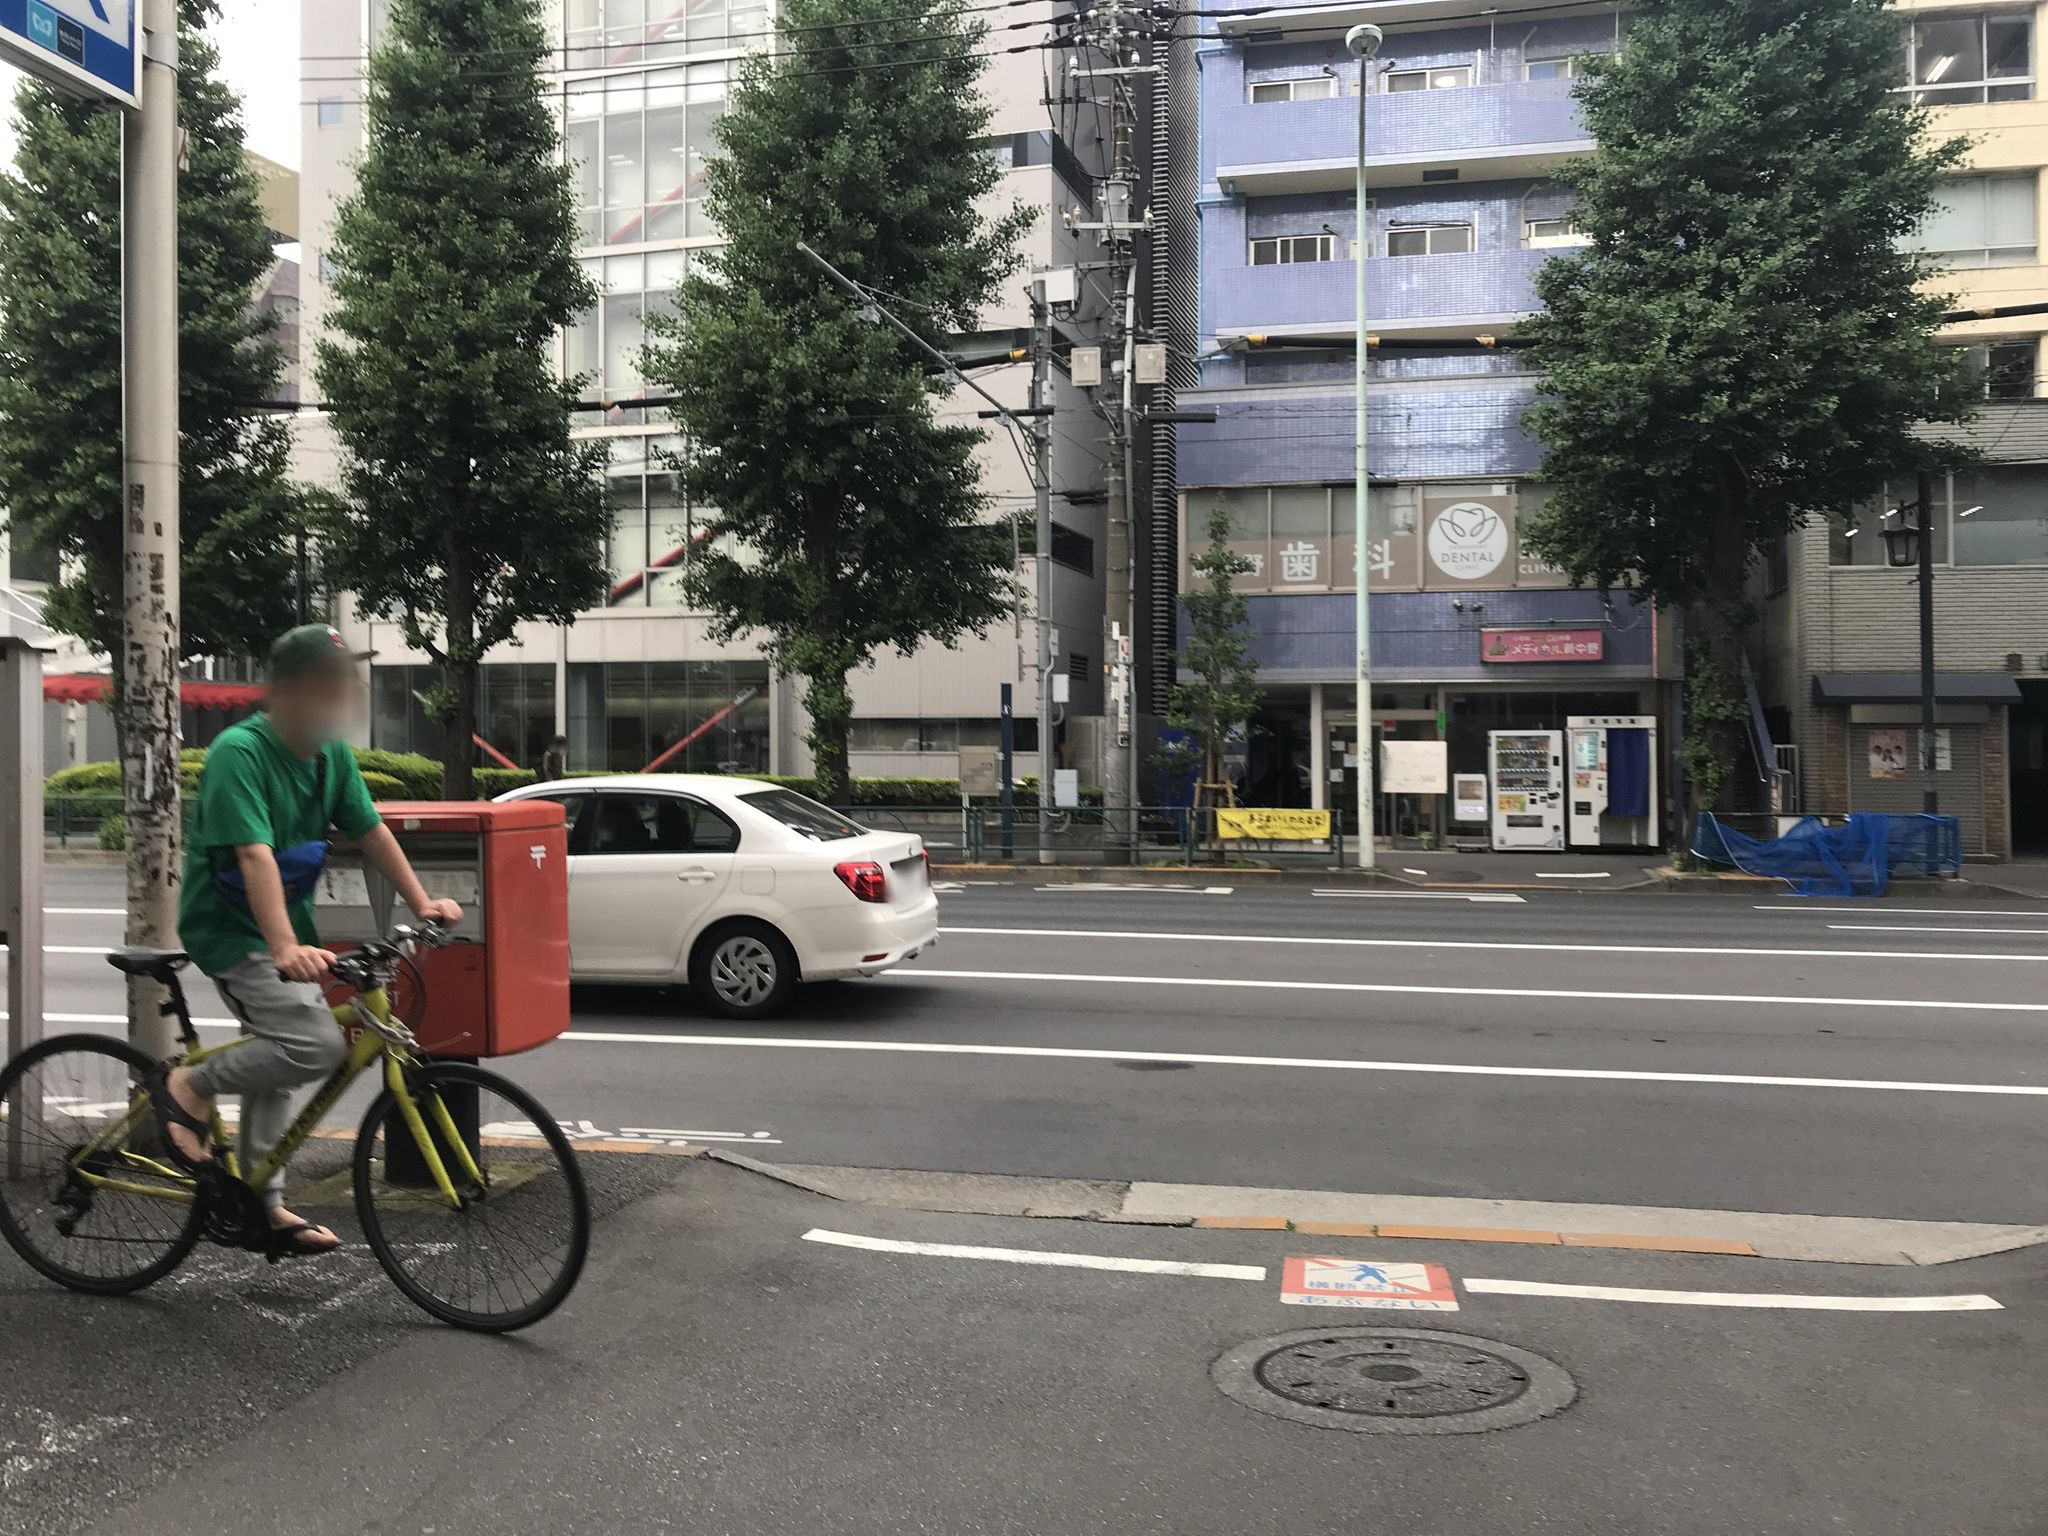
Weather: clear
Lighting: day
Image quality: good
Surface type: walking surface
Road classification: residential
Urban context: urban centre
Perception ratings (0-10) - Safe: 5.19, Lively: 8.48, Beautiful: 1.38, Boring: 2.68, Depressing: 0.75, Wealthy: 6.63